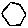
Label: hexagon